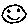
Label: smiley face